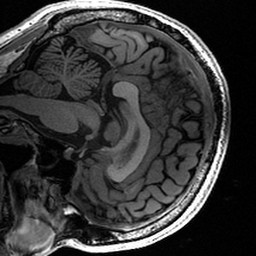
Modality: T1w
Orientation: sagittal
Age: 26
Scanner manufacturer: siemens
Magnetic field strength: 3 T
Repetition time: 2.4 s
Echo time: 0.00224 s